Question: There are plenty of methods to convert datatable into treeview (treenode) like <URL>. But is there any way to do create a datatable maintaining hierarchy. For ex. if 'TreeNode' is like
'''
A-A1
-A2-A21
-A22
B-B1
-B2-B21
-B3-B31
-B32-B321
-B322
-B33
-B4
'''
should look like following in datatable. Then i can either save it in the databse or show it to the user in a 'datagrid'.

All column can have take 'string' values.
Is there any way so i can pass a 'treenode' to a function & it will create datatble like this dynamically. 'treenode' structure will change everytime that's why i can not hardcode it. Suppose i have a recursive function like this.
'''
public void CreateData(TreeNode trn)
{
foreach(TreeNode t in trn.Nodes)
{
CreateData(t);
}
}
'''
i am facing difficulty in understanding flow of code for recursive function.
any suggestion is appreciated.
Thanks.
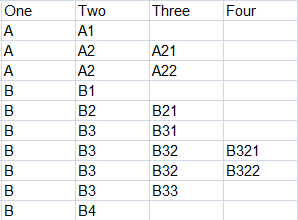
Answer: Here's a pseudo code, hope it will help you to deal with your problem
'''
private void getNodeList()
{
//This will hold your node text
List<string> nodeTextList = new List<string>();
//loop through all teeview nodes
foreach(TreeNode rootNode in treeView.Nodes)
{
//Add root node to list
nodeTextList.Add(rootNode.Text);
//Do recursive getter to get child nodes of root node
getChildNodes(rootNode, nodeTextList);
}
//Do with nodeTextList what ever you want, for example add to datatable.
}
private void getChildNodes(TreeNode rootNode, List<string> nodeTextList)
{
foreach(TreeNode childNode in rootNode.Nodes)
{
//Add child node text
nodeTextList.Add(childNode.Text);
getChildNodes(childNode, nodeTextList);
}
}
'''